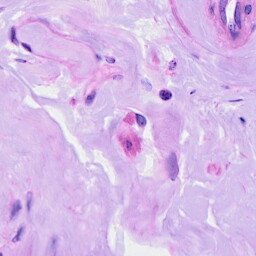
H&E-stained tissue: Ovarian